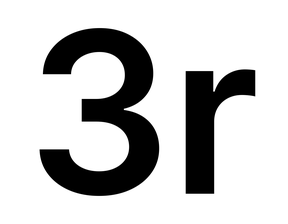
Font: Inter_SemiBold